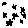
Label: star